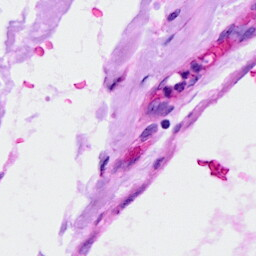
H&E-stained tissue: Ovarian